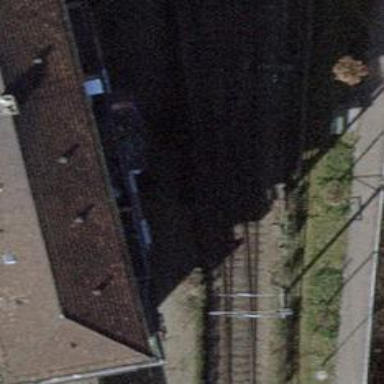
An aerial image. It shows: Railway with electrified contact lines.